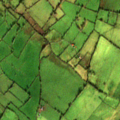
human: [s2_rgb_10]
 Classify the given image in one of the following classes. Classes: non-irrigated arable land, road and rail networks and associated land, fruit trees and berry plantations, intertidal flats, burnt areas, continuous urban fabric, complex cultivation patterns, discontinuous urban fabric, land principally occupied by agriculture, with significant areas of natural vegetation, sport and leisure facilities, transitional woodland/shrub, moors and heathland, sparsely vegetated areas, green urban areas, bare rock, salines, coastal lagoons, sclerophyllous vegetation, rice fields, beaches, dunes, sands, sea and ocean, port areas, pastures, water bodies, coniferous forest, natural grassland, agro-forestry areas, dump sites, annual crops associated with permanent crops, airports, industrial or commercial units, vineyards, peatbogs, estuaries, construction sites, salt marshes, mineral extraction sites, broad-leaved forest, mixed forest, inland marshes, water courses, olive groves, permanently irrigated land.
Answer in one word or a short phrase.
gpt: pastures